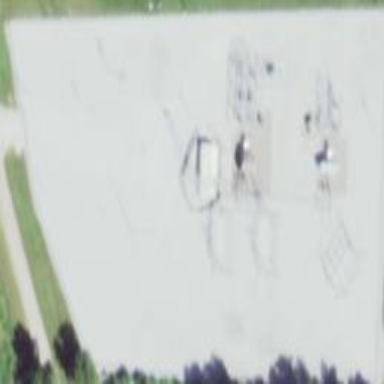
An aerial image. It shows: Transmission substation.